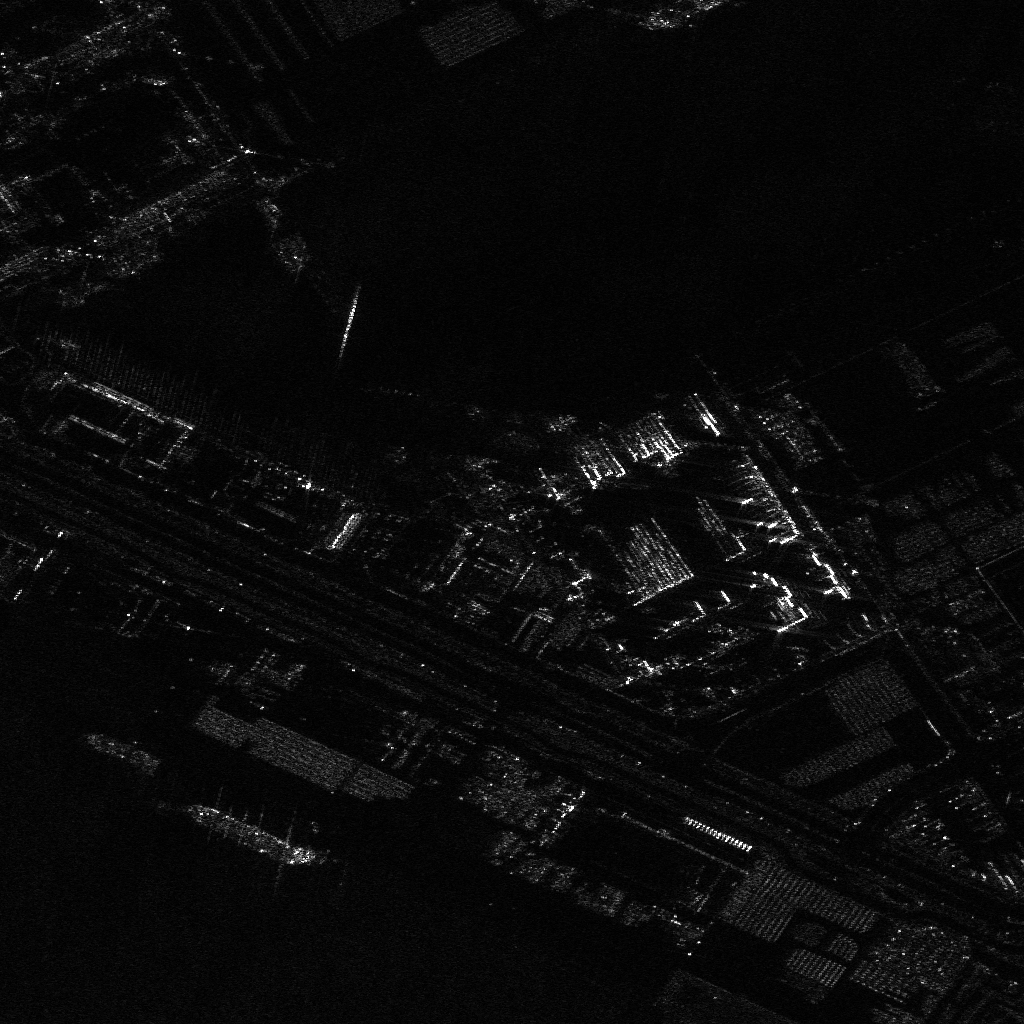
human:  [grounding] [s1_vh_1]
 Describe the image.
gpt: In the satellite image, there is  <ref>1 small ore-oil </ref> <box>[[18, 80, 31, 82, 23]]</box> located at bottom left,  <ref>1 large container </ref> <box>[[7, 72, 15, 74, 22]]</box> located at bottom left.